Interaction volume radius: 10 \u00c5
Interaction volume height: 15 \u00c5
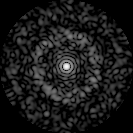
Disorder parameter: 0.849